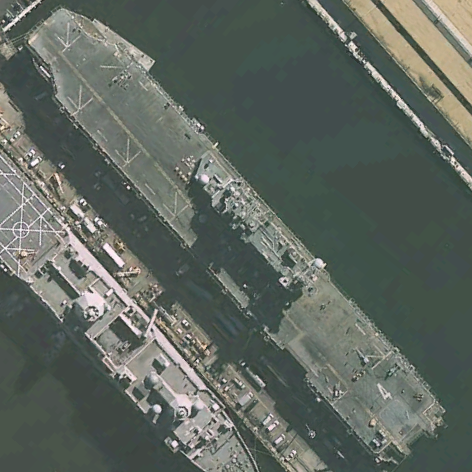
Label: assault